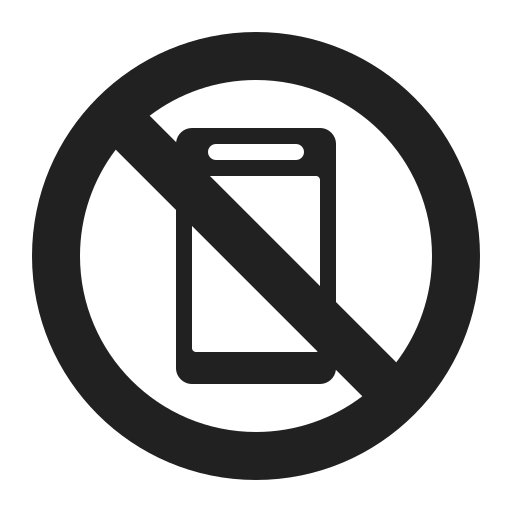
no mobile phones high contrast